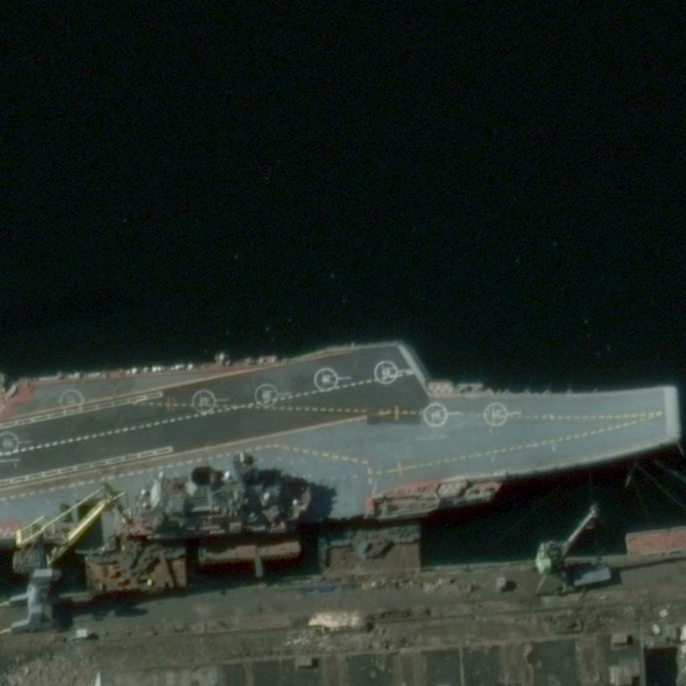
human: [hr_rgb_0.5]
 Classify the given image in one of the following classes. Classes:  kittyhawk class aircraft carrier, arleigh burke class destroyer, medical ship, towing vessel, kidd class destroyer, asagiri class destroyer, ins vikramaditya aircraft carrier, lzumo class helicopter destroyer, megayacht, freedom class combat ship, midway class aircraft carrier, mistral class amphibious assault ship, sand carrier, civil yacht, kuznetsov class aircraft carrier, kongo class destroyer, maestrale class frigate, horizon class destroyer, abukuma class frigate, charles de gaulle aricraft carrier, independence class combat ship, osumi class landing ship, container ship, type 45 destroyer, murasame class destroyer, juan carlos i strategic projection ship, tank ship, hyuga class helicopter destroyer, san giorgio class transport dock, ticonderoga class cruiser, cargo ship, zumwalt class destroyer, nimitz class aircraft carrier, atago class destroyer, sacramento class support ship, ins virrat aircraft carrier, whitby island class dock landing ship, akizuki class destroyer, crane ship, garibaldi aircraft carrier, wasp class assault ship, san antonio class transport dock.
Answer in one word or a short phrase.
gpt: Kuznetsov class aircraft carrier